Question: I have the following code:
'''
$charge = \Stripe\Charge::create(array(
'customer' => $customer->id,
'amount' => $amount,
'currency' => 'cad',
'capture' => 'false',
'description'=> $courseTitle
));
$charge_json = $charge->__toJSON();
echo $charge_json['id'];
echo "<pre>";
var_dump($charge_json);
echo "</pre>";
}
'''
where the intent is to grab whats on the green below:

but I receive the following error:
'''
Warning: Illegal string offset 'id'
'''
I would like to later use that variable in a mysql query
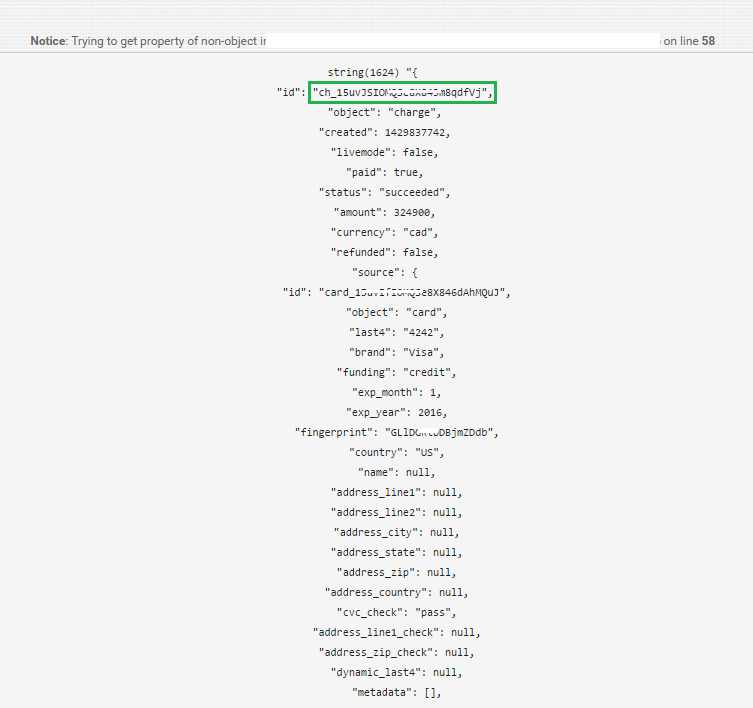
Answer: It is a JSON string as far as I can tell.
You need to convert it to an array or object using <URL>:
'''
$array = json_decode($charge_json, true);
$object = json_decode($charge_json);
'''
For an array, you access it like you are.
For an object, you access it like: '$object->id'
If Stripe provides a way to retrieve it as an object or array already, you should use that.